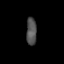
Tissue: prostate
Cell type: T cells
Senescence score: 0.3215
Nuclear area (px): 279
Mean DAPI intensity: 80.935